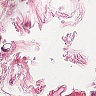
Metastatic tissue present: no